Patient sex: M
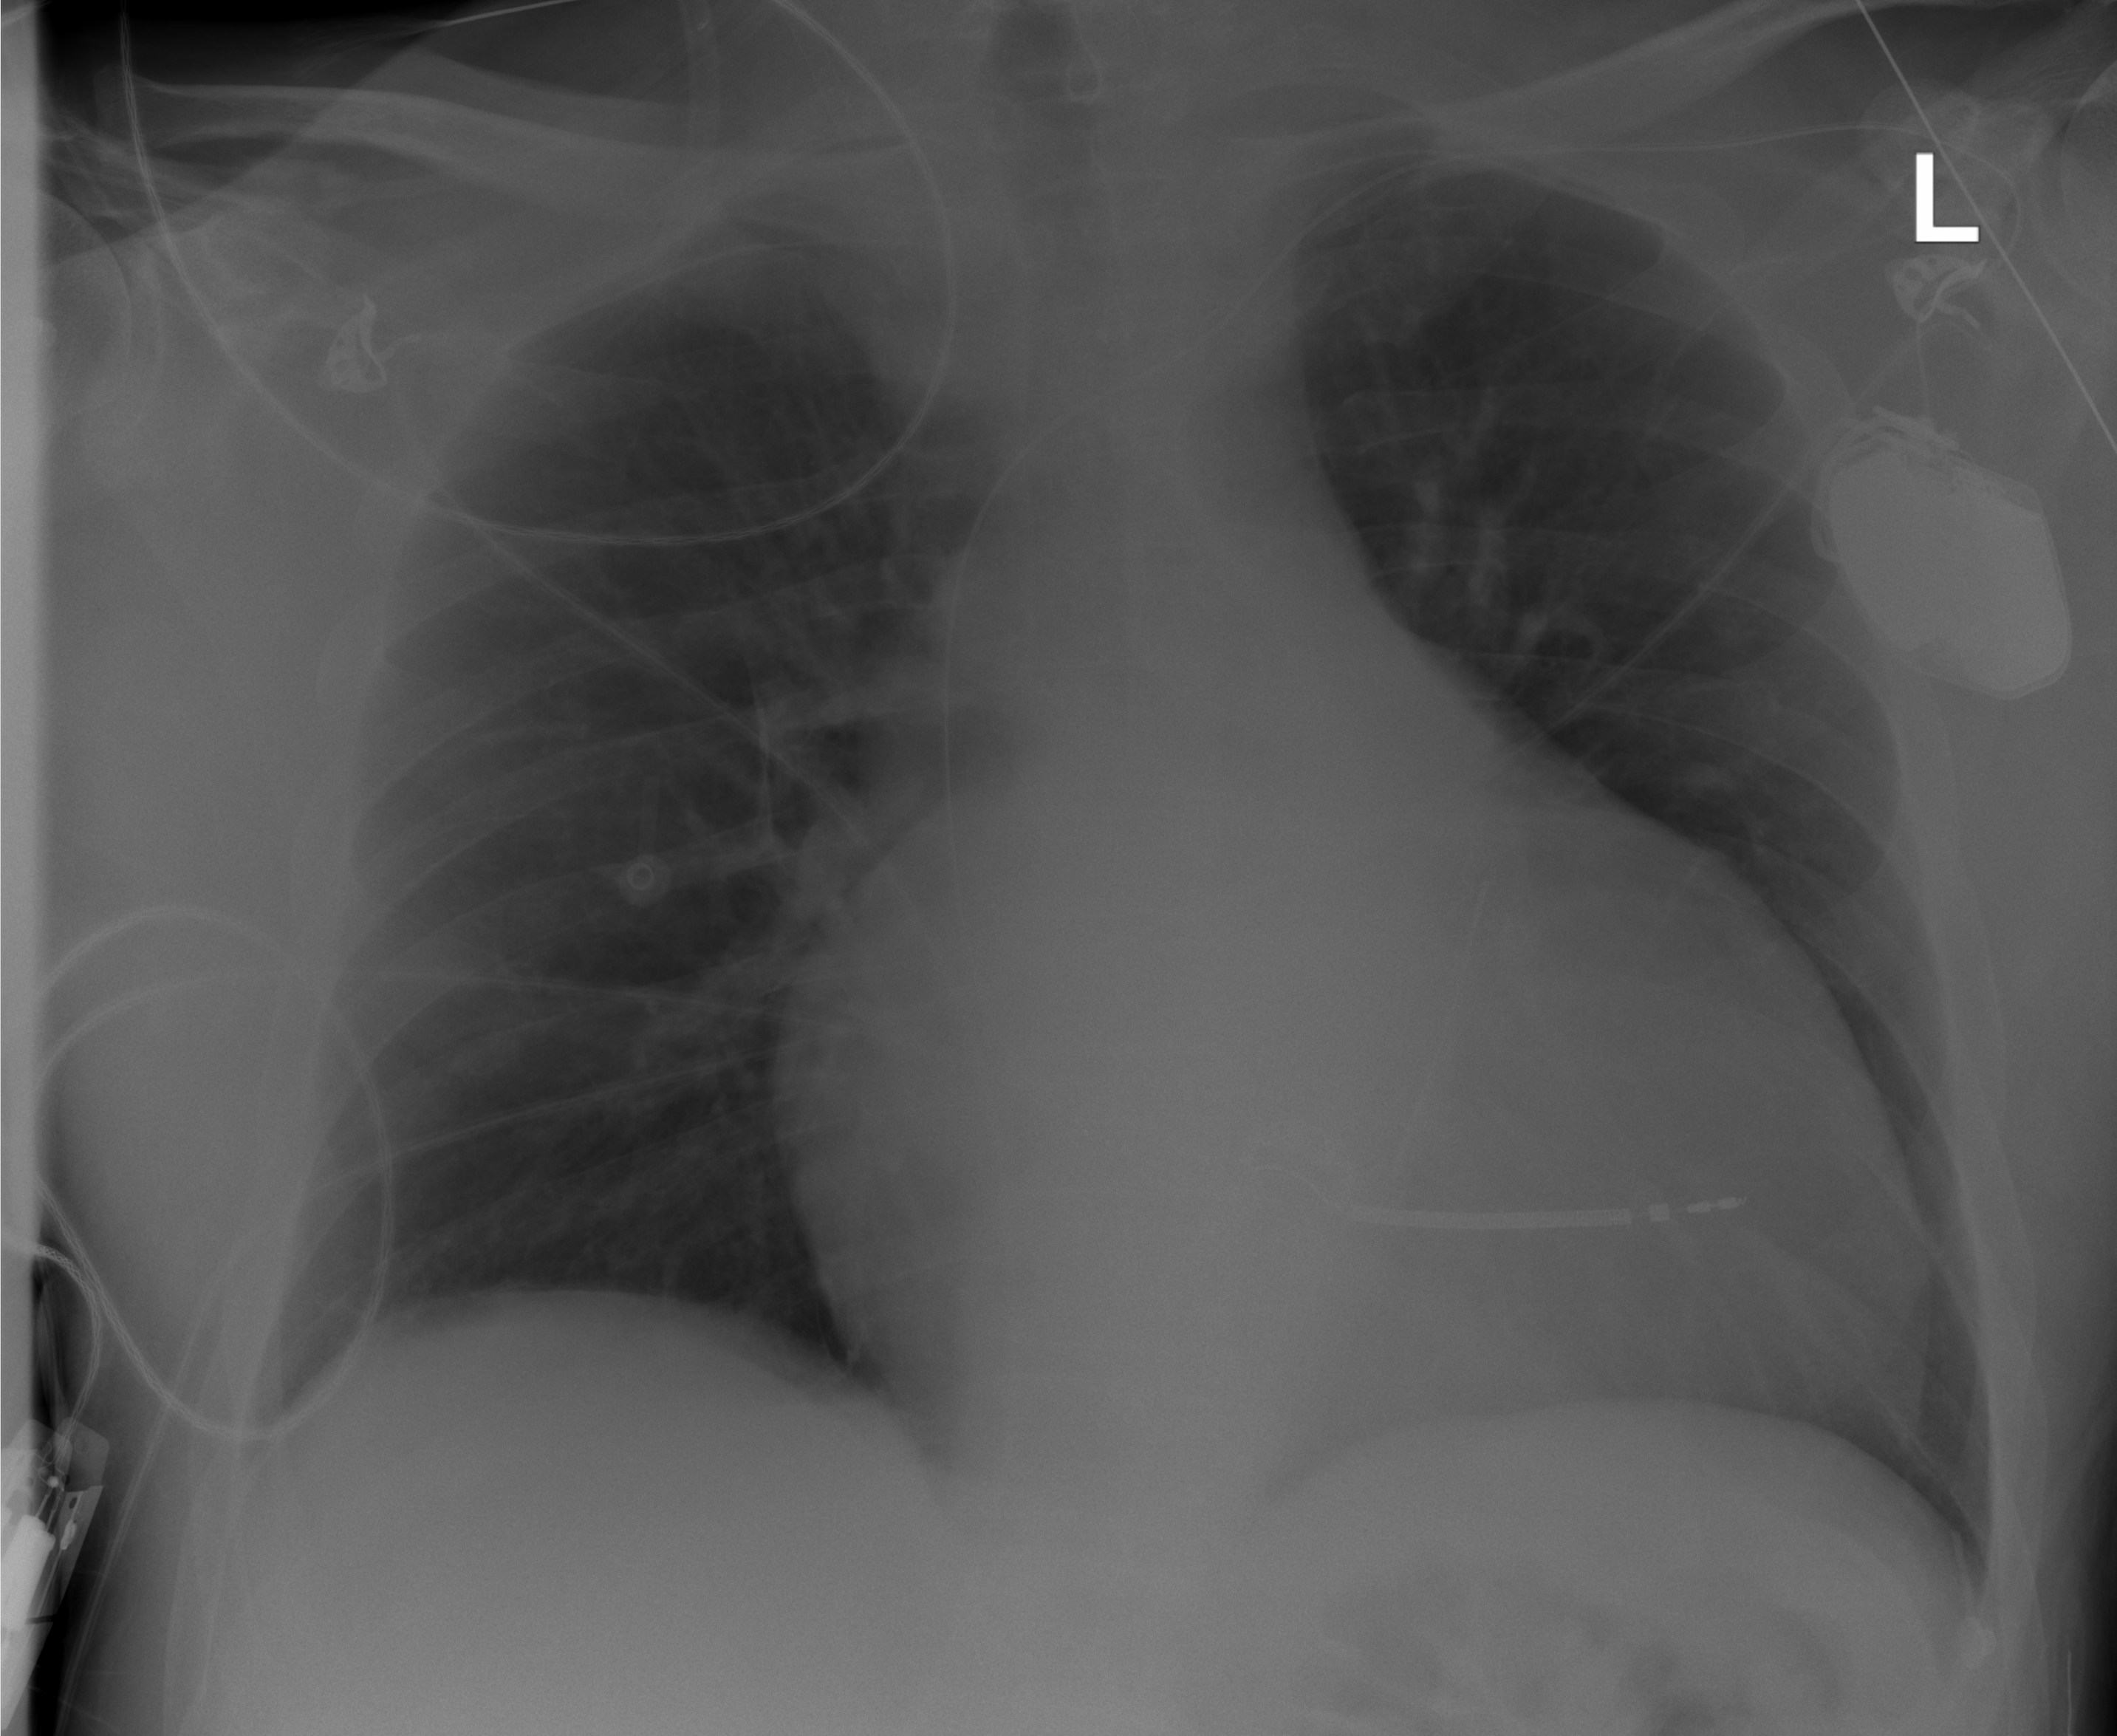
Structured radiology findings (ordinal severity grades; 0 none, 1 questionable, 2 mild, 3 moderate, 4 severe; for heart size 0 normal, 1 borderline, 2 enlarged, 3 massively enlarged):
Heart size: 3
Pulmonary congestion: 2
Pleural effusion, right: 0
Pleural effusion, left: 0
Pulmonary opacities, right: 0
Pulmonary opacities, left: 0
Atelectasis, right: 0
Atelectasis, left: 0